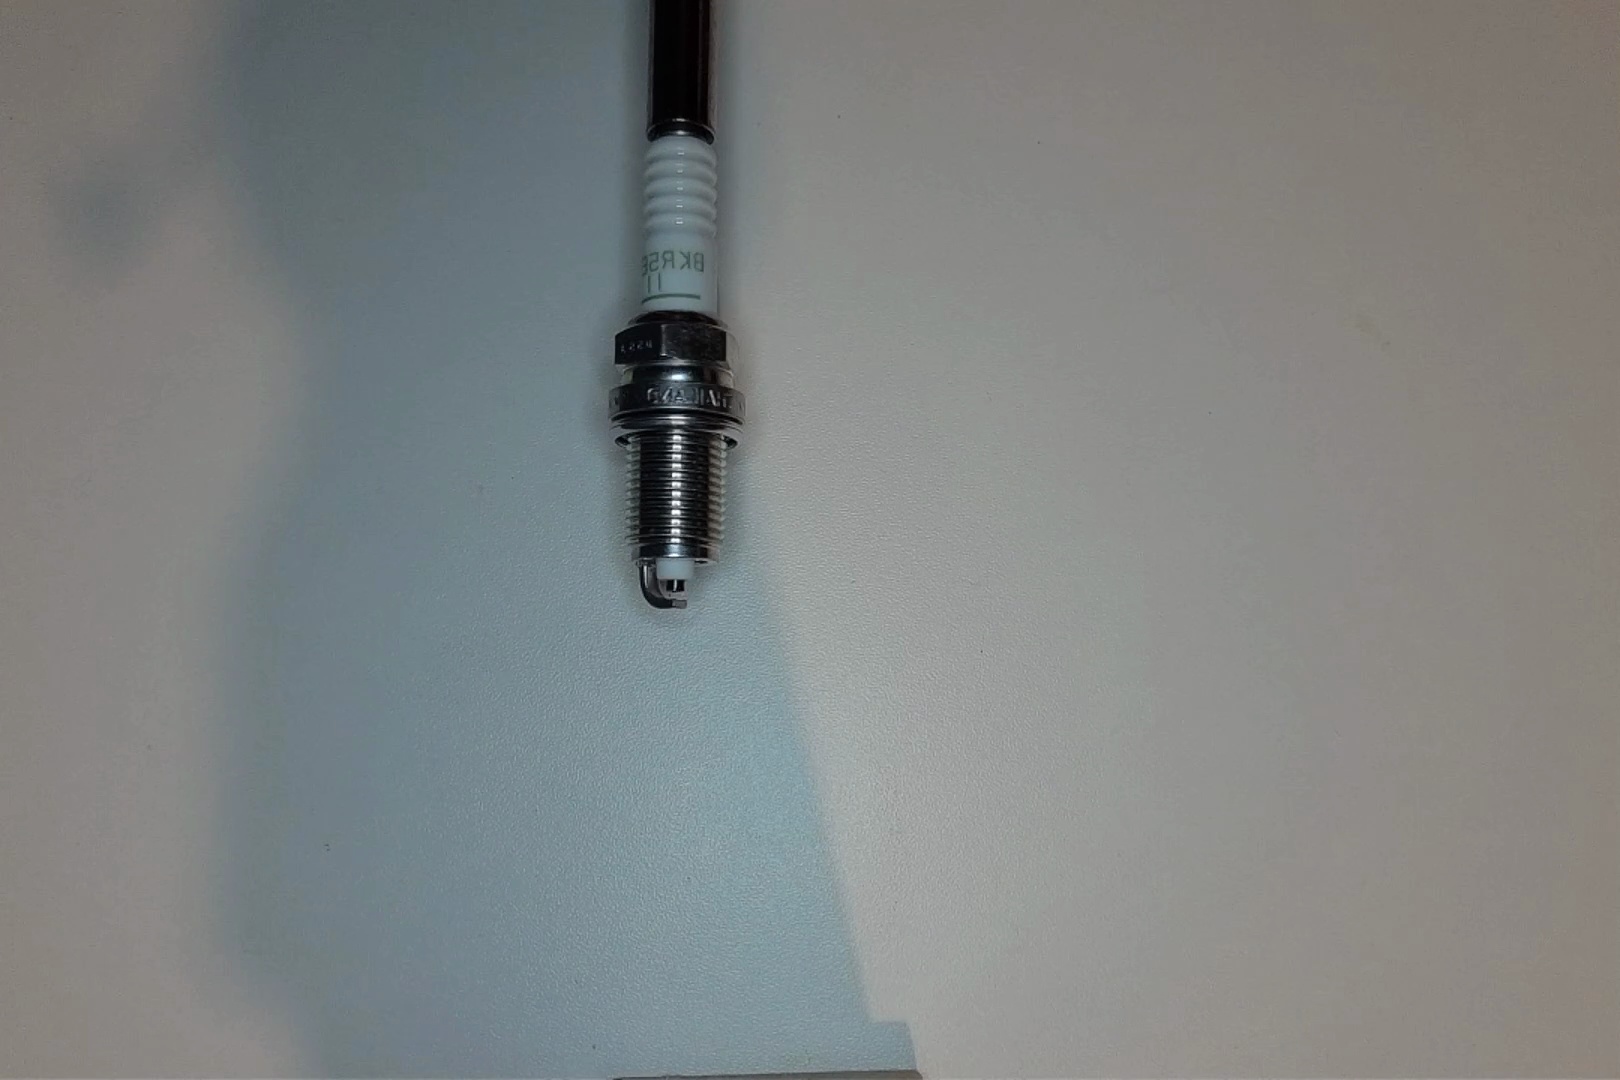
Label: no anomaly